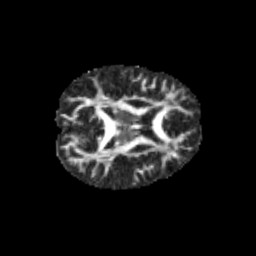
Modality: FA
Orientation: axial
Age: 12
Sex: male
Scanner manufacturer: siemens
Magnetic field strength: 3 T
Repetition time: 3.8 s
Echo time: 0.07 s